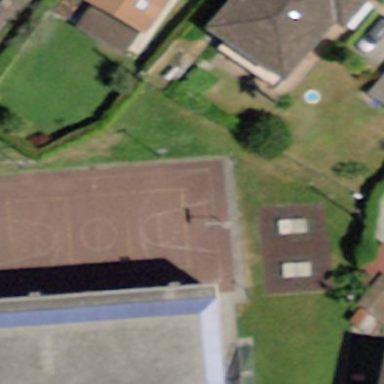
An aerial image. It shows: Basketball court in the leisure land pitch.